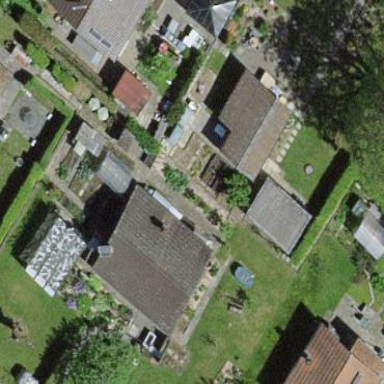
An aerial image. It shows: Bungalow-style building.